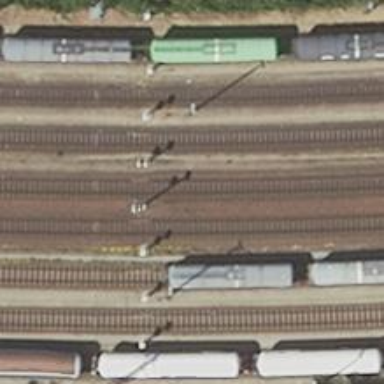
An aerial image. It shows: Siding railway line with electrified contact line for the trains.